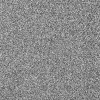
Atmospheric dust classification: dusty